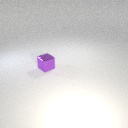
small purple metal cube